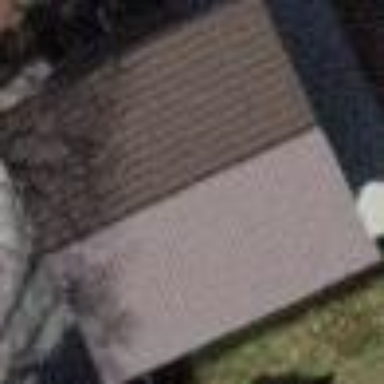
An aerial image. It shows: Gabled roof garage.